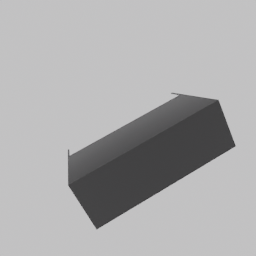
Label: furniture